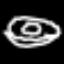
Label: donut